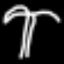
Label: palm tree